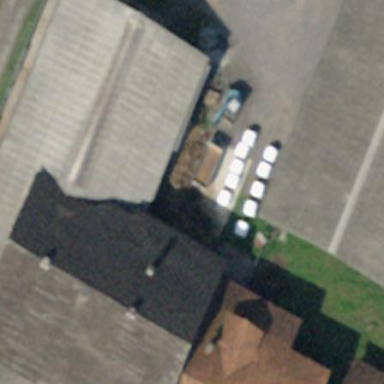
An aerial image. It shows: Farm building.